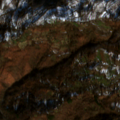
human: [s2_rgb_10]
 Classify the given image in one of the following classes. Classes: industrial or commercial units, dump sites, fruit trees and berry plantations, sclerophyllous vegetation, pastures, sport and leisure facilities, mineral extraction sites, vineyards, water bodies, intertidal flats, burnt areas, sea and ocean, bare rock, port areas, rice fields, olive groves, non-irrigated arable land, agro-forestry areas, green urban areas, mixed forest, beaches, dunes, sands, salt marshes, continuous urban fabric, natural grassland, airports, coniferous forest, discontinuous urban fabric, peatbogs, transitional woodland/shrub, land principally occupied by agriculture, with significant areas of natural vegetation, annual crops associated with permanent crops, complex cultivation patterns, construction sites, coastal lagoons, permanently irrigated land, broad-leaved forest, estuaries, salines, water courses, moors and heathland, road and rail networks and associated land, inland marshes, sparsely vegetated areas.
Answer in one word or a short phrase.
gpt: complex cultivation patterns, broad-leaved forest